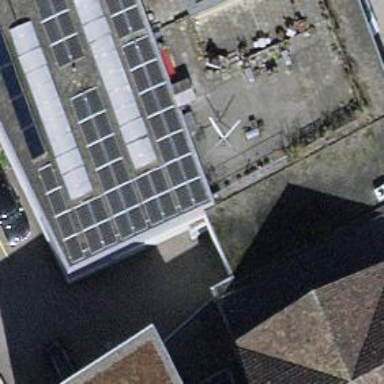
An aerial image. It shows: Solar power generator using photovoltaic method with solar photovoltaic panel types.